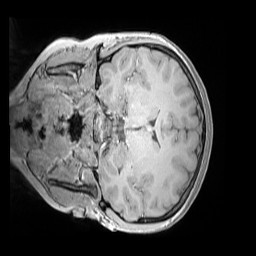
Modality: MP2RAGE
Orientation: coronal
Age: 9
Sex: female
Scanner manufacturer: siemens
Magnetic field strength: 3 T
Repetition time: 4 s
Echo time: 0.00303 s